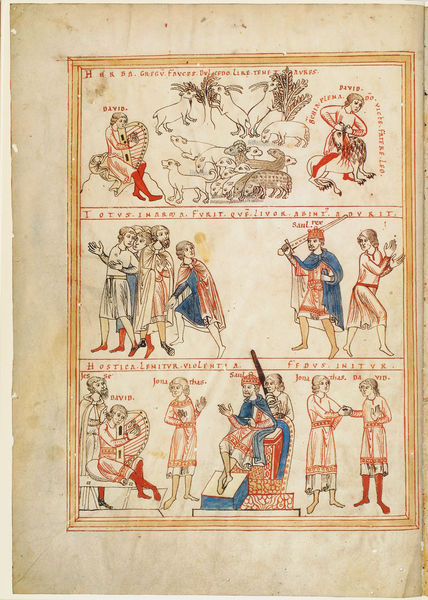
Titel: Bamberger Davidzyklus
Institution: Bamberg, Staatsbibliothek
Schlagwörter: baum, blau, mann, menschen, männer, weiss, zeichnung, hunde, rot, tiere, bart, rahmen, drei, musik, musiker, pflanzen, krone, farbig, schrift, papier, spieler, herde, rand, könig, thron, inschrift, blut, schaf, buch, druck, seite, schwert, helm, stiefel, ritter, löwen, mittelalter, löwe, töten, register, harfe, david, anbetung, schafe, leier, miniatur, szenen, handschrift, ziegen, harve, latein, ikonographie, rote strümpfe, buchmalerei, codex, spruchbänder, leider, hinde, ritter schwert könig harve